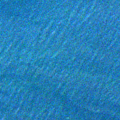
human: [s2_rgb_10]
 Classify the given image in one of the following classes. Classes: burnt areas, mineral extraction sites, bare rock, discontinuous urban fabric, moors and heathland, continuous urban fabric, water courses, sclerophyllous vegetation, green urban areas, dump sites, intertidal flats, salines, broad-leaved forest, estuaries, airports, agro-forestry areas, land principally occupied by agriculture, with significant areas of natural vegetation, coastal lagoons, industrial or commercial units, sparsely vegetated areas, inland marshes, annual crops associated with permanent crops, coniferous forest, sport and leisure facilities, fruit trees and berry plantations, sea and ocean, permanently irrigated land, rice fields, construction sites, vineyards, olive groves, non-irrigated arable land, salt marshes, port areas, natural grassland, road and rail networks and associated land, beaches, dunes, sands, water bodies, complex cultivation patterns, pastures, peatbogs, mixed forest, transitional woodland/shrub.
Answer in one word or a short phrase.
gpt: sea and ocean